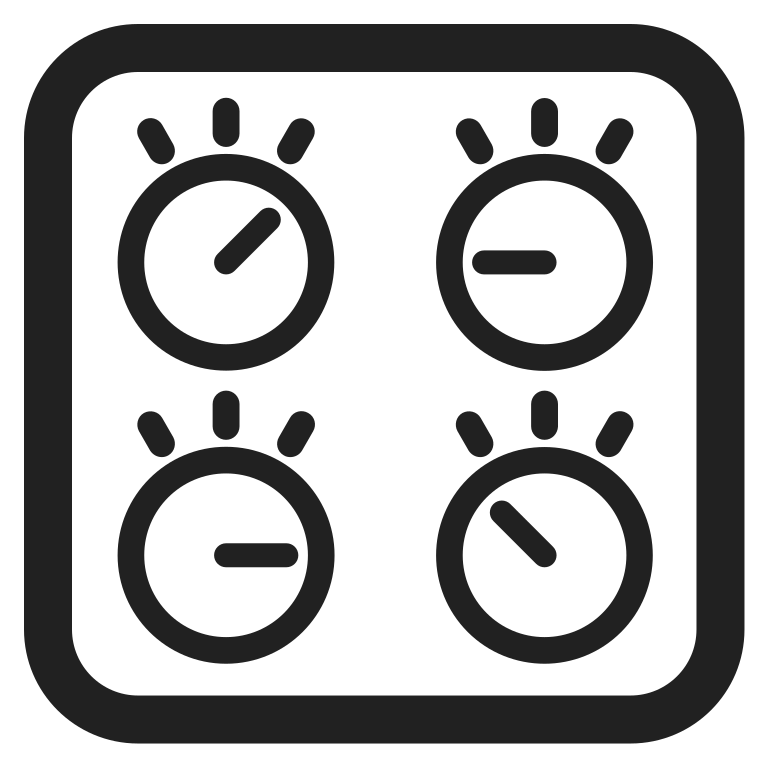
control knobs high contrast